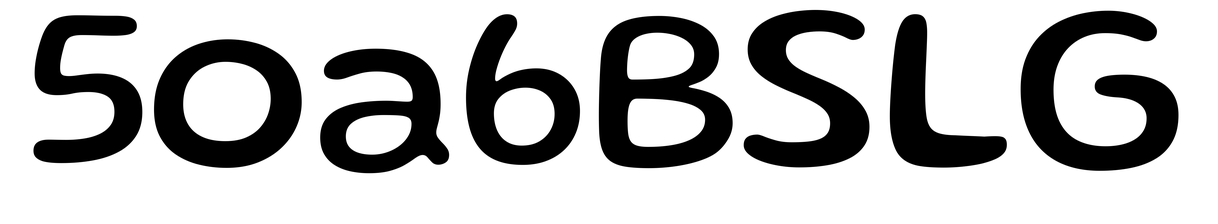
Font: Gluten_Regular